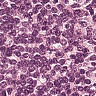
Metastatic tissue present: no